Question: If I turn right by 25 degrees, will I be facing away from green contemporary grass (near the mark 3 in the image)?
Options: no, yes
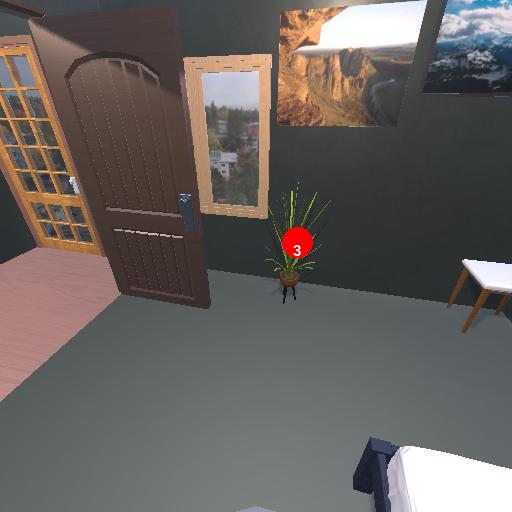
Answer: no